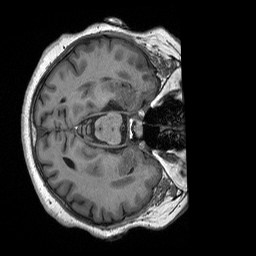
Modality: T1w
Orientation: axial
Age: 67
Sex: female
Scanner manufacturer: siemens
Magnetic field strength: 3 T
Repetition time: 2.4 s
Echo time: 0.00226 s